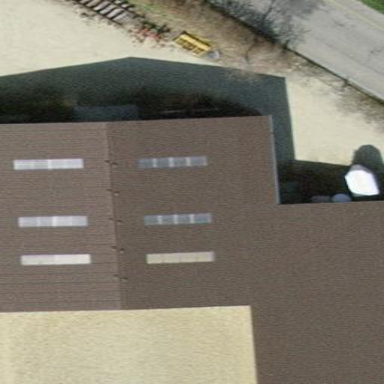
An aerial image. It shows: Building.